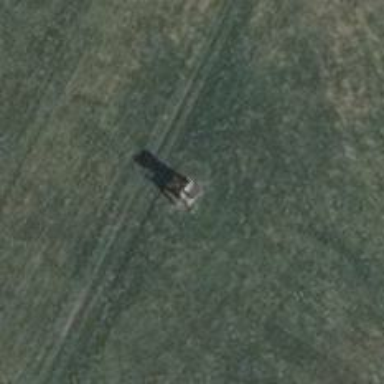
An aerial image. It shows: Hunting stand.